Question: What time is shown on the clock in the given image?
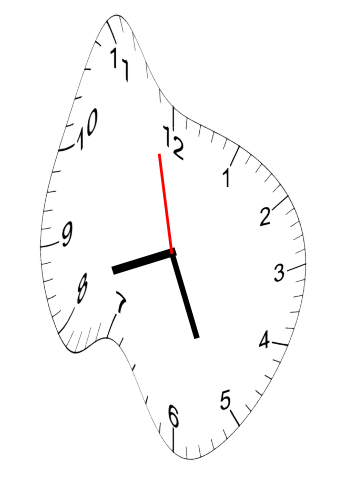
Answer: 08:25:58